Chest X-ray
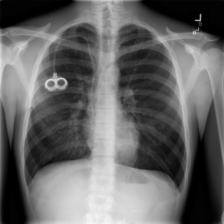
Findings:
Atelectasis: negative
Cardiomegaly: negative
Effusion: negative
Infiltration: negative
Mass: negative
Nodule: negative
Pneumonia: negative
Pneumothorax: negative
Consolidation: negative
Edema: negative
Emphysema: negative
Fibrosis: negative
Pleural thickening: negative
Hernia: negative